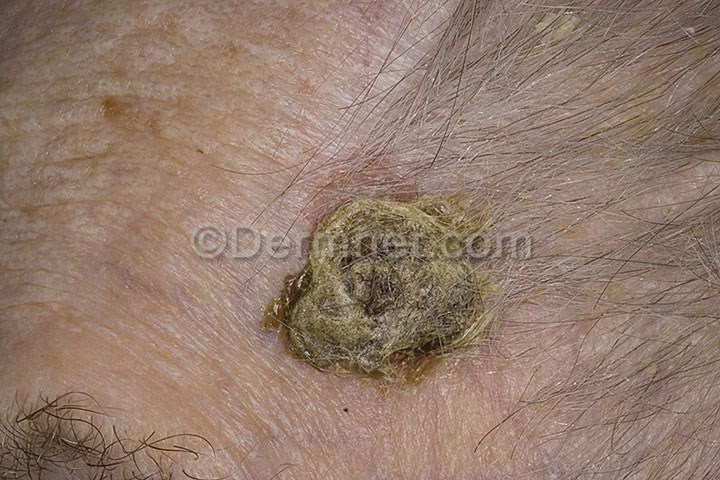
Disease: Actinic Keratosis Basal Cell Carcinoma and other Malignant Lesions